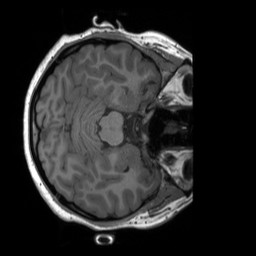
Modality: T1w
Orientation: axial
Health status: healthy
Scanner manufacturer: siemens
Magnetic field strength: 3 T
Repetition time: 1.9 s
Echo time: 0.00232 s